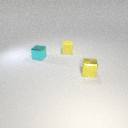
small cyan metal cube to the left of small yellow metal cube